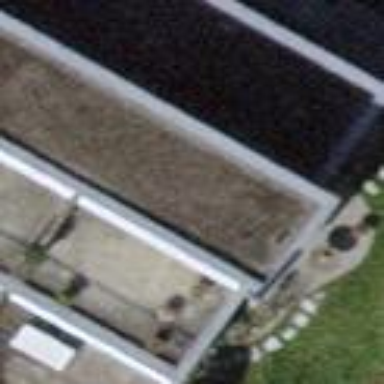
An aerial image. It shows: Terrace building.